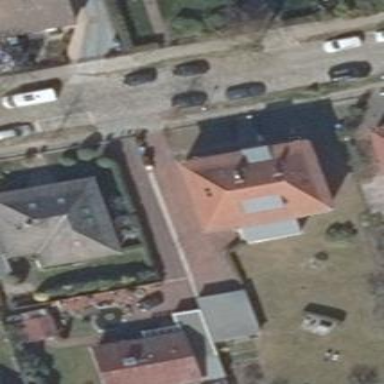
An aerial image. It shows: Simple house.